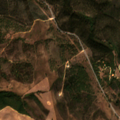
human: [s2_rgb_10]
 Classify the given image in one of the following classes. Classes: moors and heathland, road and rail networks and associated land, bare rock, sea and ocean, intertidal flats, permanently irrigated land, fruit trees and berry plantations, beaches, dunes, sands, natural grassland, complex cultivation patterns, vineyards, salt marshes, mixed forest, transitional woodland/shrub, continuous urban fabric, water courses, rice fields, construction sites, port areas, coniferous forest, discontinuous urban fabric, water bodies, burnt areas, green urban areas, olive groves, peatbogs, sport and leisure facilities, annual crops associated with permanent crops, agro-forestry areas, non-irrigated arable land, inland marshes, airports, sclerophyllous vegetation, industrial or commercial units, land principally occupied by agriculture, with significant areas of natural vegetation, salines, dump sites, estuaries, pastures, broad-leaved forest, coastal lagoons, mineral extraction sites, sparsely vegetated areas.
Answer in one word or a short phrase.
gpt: non-irrigated arable land, land principally occupied by agriculture, with significant areas of natural vegetation, coniferous forest, transitional woodland/shrub